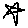
Label: star